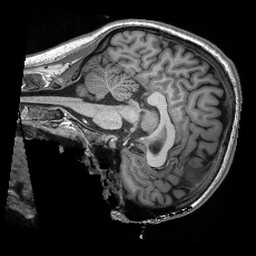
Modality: T1w
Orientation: sagittal